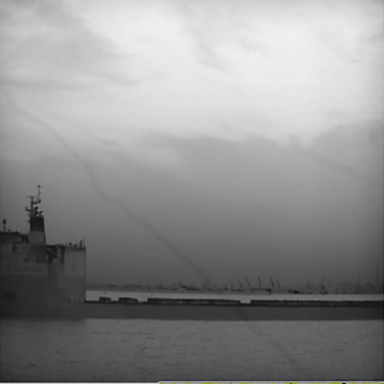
There is a liner in the infrared image.